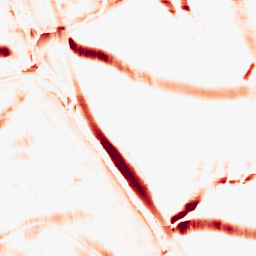
Category: morphological
Decomposition family: morphological_square
Decomposition parameters: operation: opening
size: 20
Upsampling method: linear_exact
Upsampling parameters: scale: 8
Upsampling scale: 8